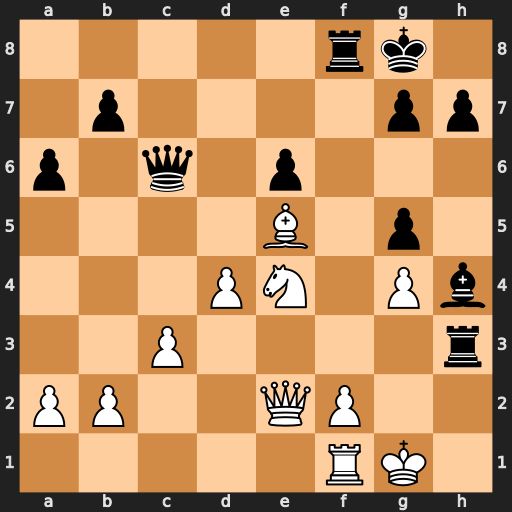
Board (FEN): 5rk1/1p4pp/p1q1p3/4B1p1/3PN1Pb/2P4r/PP2QP2/5RK1
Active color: w
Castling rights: -
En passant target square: -
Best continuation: f3 Bf2+ Rxf2